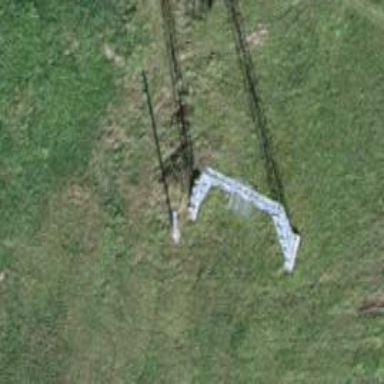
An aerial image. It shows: Pylon used for aerialway.